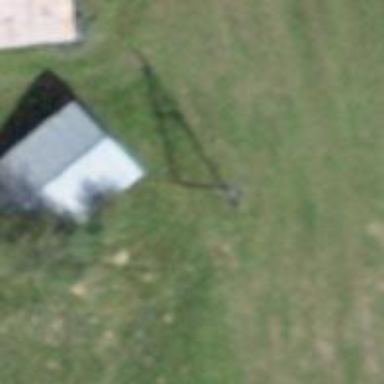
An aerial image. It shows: Shed building.